Question: How to remove this line :

I tried to remove elevation:
'''
<the.example.com.slidingtab.SlidingTabLayout
android:id="@+id/tabs"
android:layout_width="match_parent"
android:layout_height="wrap_content"
android:elevation="2dp"
android:background="@color/colorPrimary"/>
'''
but I want shadow under sliding tabs.
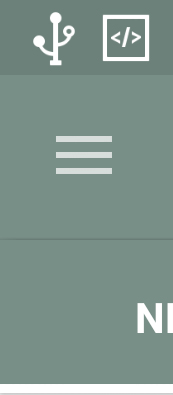
Answer: Elevation is defined for Android 5.0 API level 21 LOLLIPOP.
I do not know what is your purpose, but for my purposes
I would target pre-21 devices and have a view with that shadow drawn on it (if nothing else helps, '<FrameLayout...>' can draw its children one on top of another).
For example,
'''
<View xmlns:android="http://schemas.android.com/apk/res/android"
android:layout_height="2dip"
android:layout_width="match_parent"
android:background="#000000"
/>
'''
used from a '<LinearLayout ...>' as
'''
<include layout="@layout/horiz_line"/>
'''
draws a simple horizontal line. If you need a shadow, you could use a 9-patch image with a dark shadow drawn on transparent background.